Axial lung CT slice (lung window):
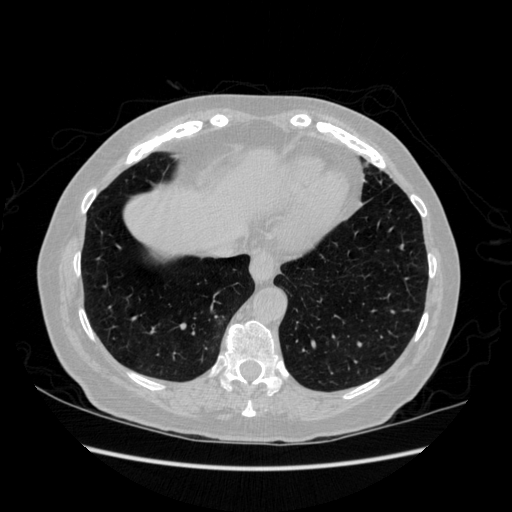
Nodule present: no